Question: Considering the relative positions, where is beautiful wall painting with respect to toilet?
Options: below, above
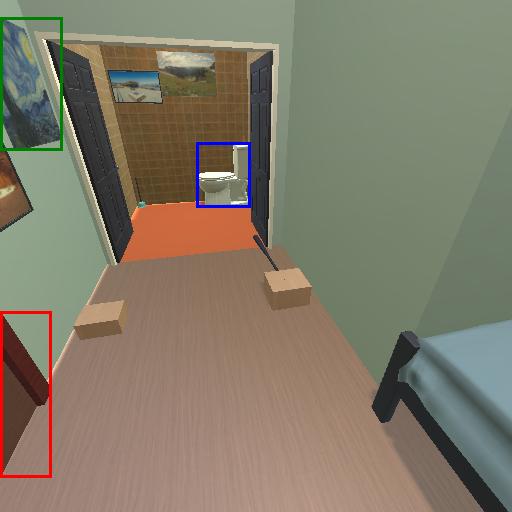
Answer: below